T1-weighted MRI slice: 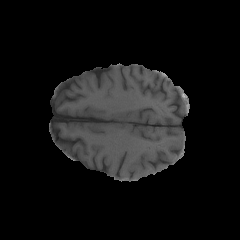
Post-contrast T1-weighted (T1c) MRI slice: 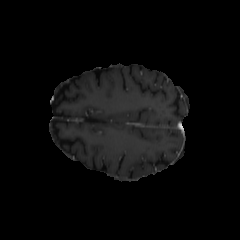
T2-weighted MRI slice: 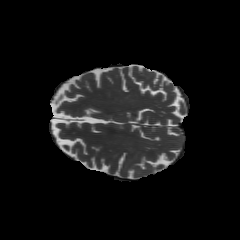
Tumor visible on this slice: yes